Question: I just set up WAMP server. My port 80 was already in use so I changed the following lines in the Apache's 'httpd.conf' file to make use of the port number 8080.

Then I changed MySQL's root password to 'abc123' using the MySQL console. Everything is fine up to this point.
Then I configured the phpMyAdmin's setup script ( file) as follows (through the browser using the GUI). And I saved the configurations.
'''
<?php
/*
* Generated configuration file
* Generated by: phpMyAdmin 3.4.10.1 setup script
* Date: Tue, 05 Jun 2012 12:42:11 +0000
*/
/* Servers configuration */
$i = 0;
/* Server: localhost [1] */
$i++;
$cfg['Servers'][$i]['verbose'] = '';
$cfg['Servers'][$i]['host'] = 'localhost';
$cfg['Servers'][$i]['port'] = 8080;
$cfg['Servers'][$i]['socket'] = '';
$cfg['Servers'][$i]['connect_type'] = 'tcp';
$cfg['Servers'][$i]['extension'] = 'mysqli';
$cfg['Servers'][$i]['auth_type'] = 'cookie';
$cfg['Servers'][$i]['user'] = 'root';
$cfg['Servers'][$i]['password'] = 'abc123';
/* End of servers configuration */
$cfg['blowfish_secret'] = '4fcdfe94a0e6c7.79135356';
$cfg['DefaultLang'] = 'en';
$cfg['ServerDefault'] = 1;
$cfg['UploadDir'] = '';
$cfg['SaveDir'] = '';
?>
'''
But still I can't log in to phpMyAdmin even when I give the correct user credentials. It doesn't give me any error messages. Just takes a really long time loading and goes to a blank page with a URL like this.
'''
http://localhost:8080/phpmyadmin/index.php?token=d30e16bb6e28ae70e8c2ed12a9c4e61f
'''
I don't know what else to do. Is there a step I'm missing out on? Any help/suggestion would be greatly appreciated.
Thank you.
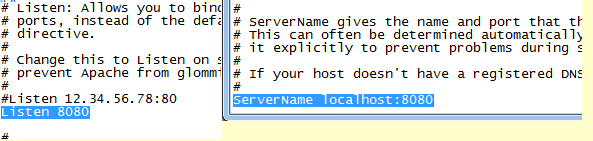
Answer: Got it! The port number here '$cfg['Servers'][$i]['port'] = 8080;' is not the port for the localhost. It is the MySQL's port number. Which should be left blank as the default setting. I didn' know that before. Everything's working fine now.